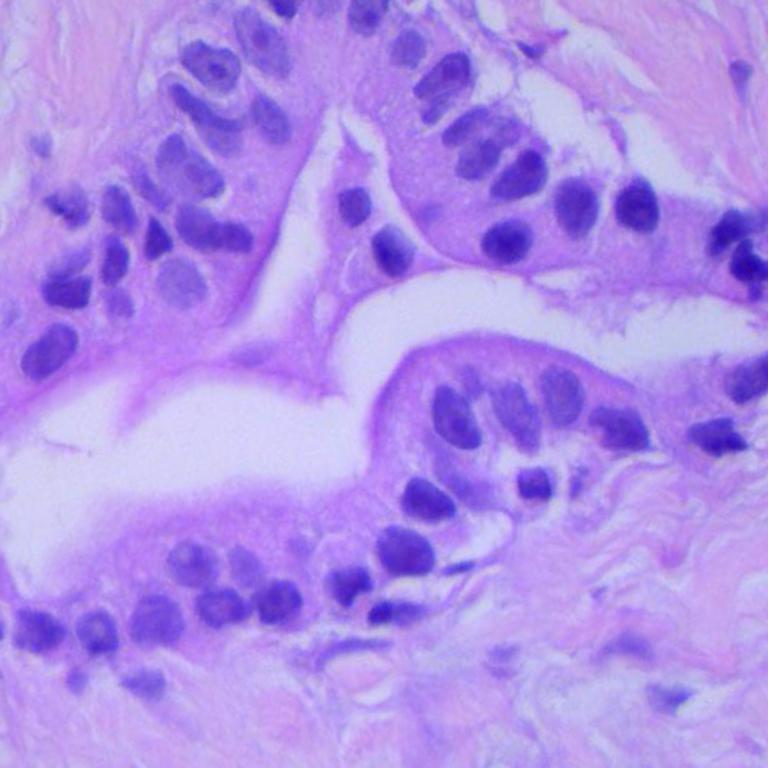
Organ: lung
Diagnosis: adenocarcinomas